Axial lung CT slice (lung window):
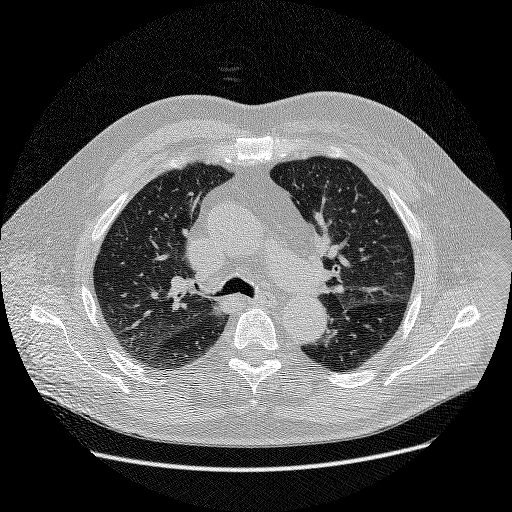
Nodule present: no